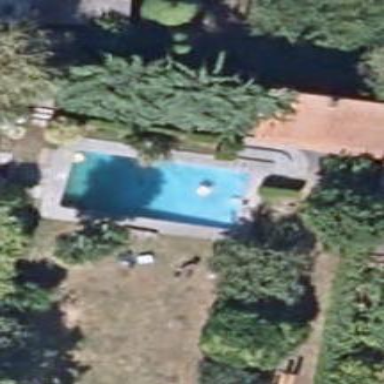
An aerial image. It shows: Swimming pool located in leisure land.